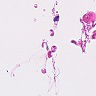
Metastatic tissue present: no